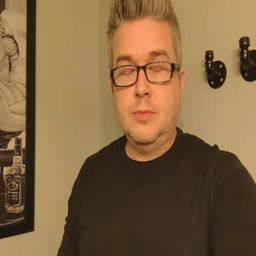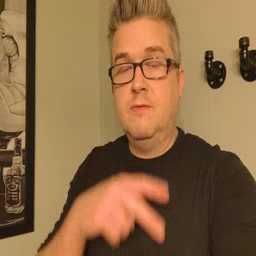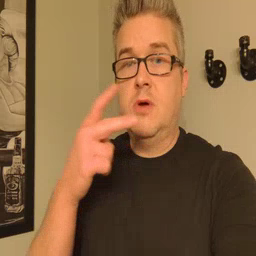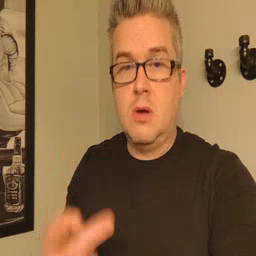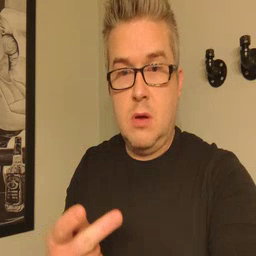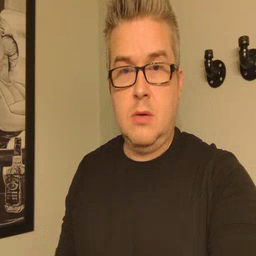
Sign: fall